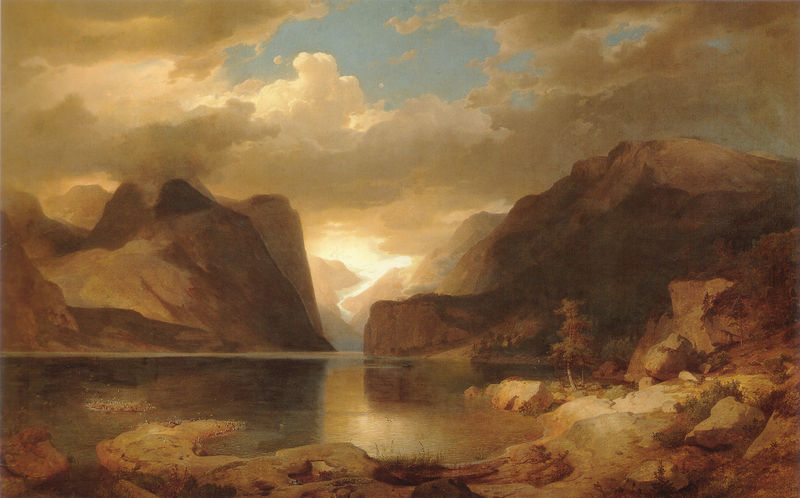
Titel: Der Hardanger Fjord
Künstler: Andreas Achenbach
Standort: Düsseldorf
Institution: Privatbesitz
Schlagwörter: baum, berg, blau, dunkel, felsen, gemälde, gestein, gewitter, himmel, laub, meer, schatten, wasser, weiß, wolken, bäume, fluss, gelb, grün, landschaft, ocker, sand, see, ufer, abend, braun, hell, licht, schwarz, eis, gras, schnee, wolke, beige, schleife, stein, steine, spiegel, öl, dämmerung, flusslauf, gräser, halme, horizont, morgen, natur, spiegelung, busch, büsche, einsam, gewässer, sonne, insel, land, rosa, wald, bewölkt, himmelblau, bäumchen, küste, ruhig, strand, ruhe, düster, trocken, warm, berge, dürre, einschnitt, farben, fels, gebirge, gipfel, gletscher, klippen, dunst, nebel, sonnenuntergang, geröll, schlucht, steil, hafen, romantik, sturm, wetter, widerschein, glanz, durchgang, stimmung, glatt, still, grass, abendstimmung, bucht, leuchten, regen, alpen, loch, grasbüschel, landzunge, sehnsucht, dramatik, sonnenschein, felsbrocken, kluft, bergrücken, fjord, waldmüller, gewölk, bergsee, canyon, erlösung, rottmann, durchfahrt, quelle, wolkenbruch, spalt, gebrige, verhangen, erhabenheit, unfer, romatik, gwässer, fiord, sonneenschein, 19. jahrhundert, .braun, wolkren, himmrel